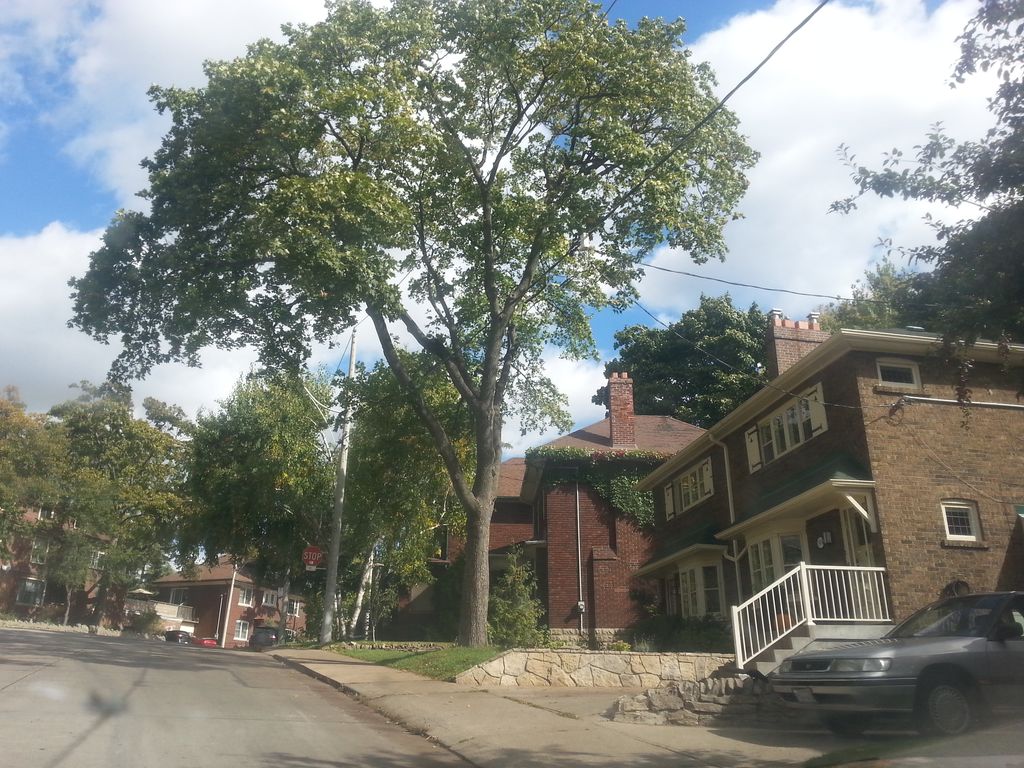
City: toronto